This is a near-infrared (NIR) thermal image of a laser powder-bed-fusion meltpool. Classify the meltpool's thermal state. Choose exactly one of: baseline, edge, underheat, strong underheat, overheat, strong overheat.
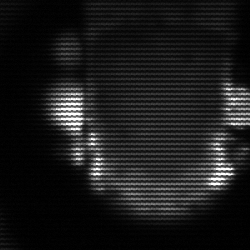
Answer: baseline